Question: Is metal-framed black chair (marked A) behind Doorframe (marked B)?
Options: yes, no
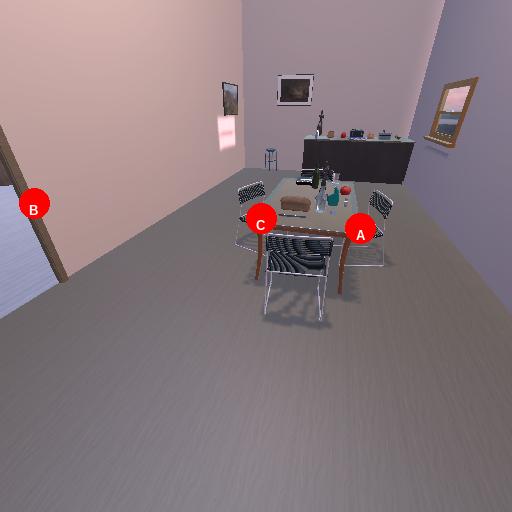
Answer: yes